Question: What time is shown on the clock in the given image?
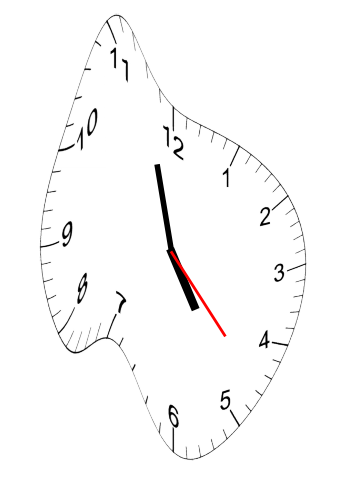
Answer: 04:57:23